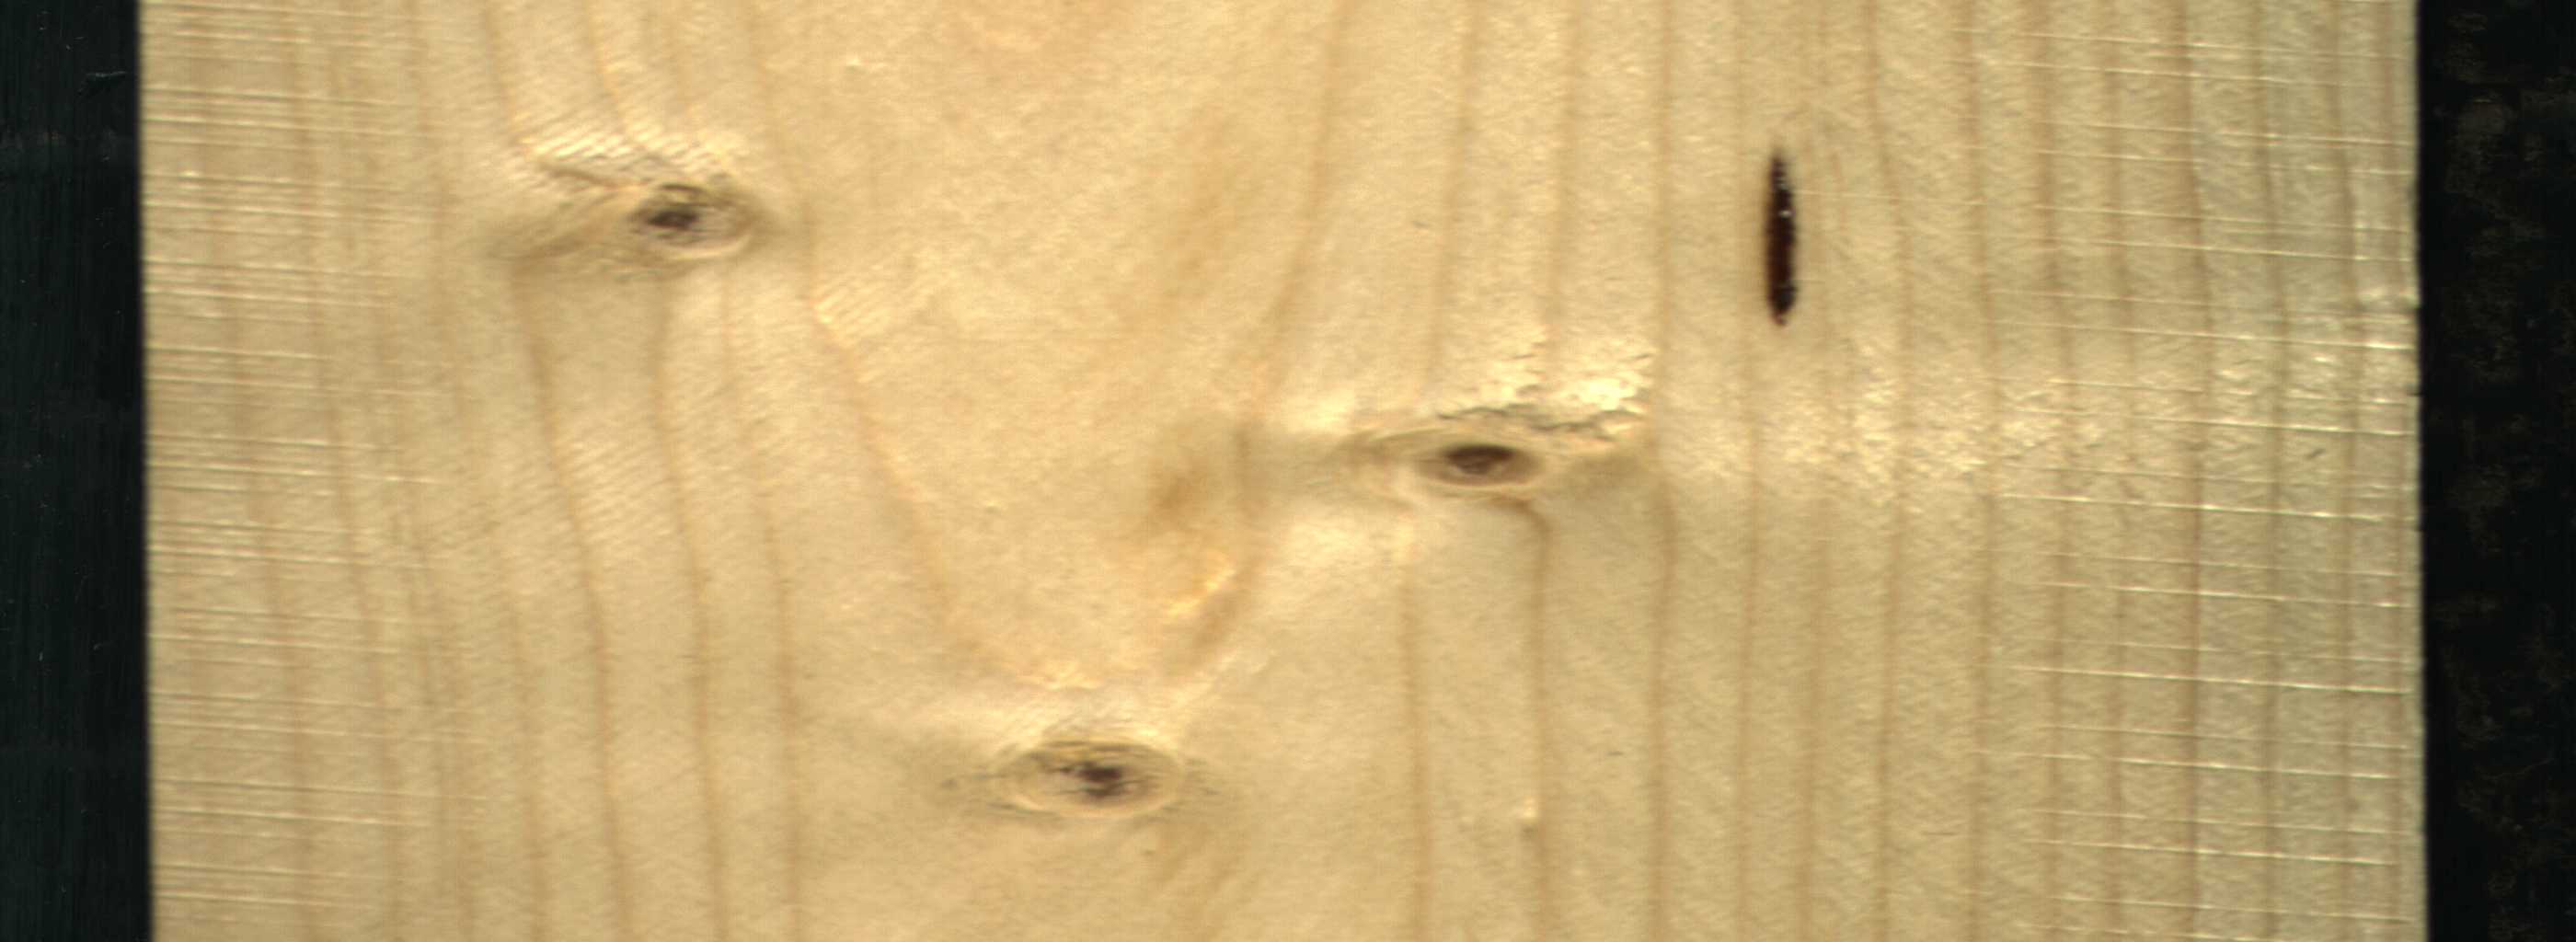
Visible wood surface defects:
resin
Live_Knot
Live_Knot
Live_Knot